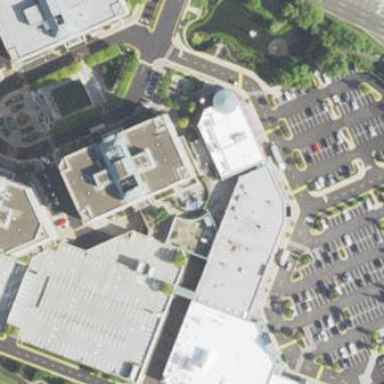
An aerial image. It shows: Office building.